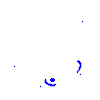
Particle: proton